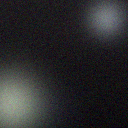
Screen state: off